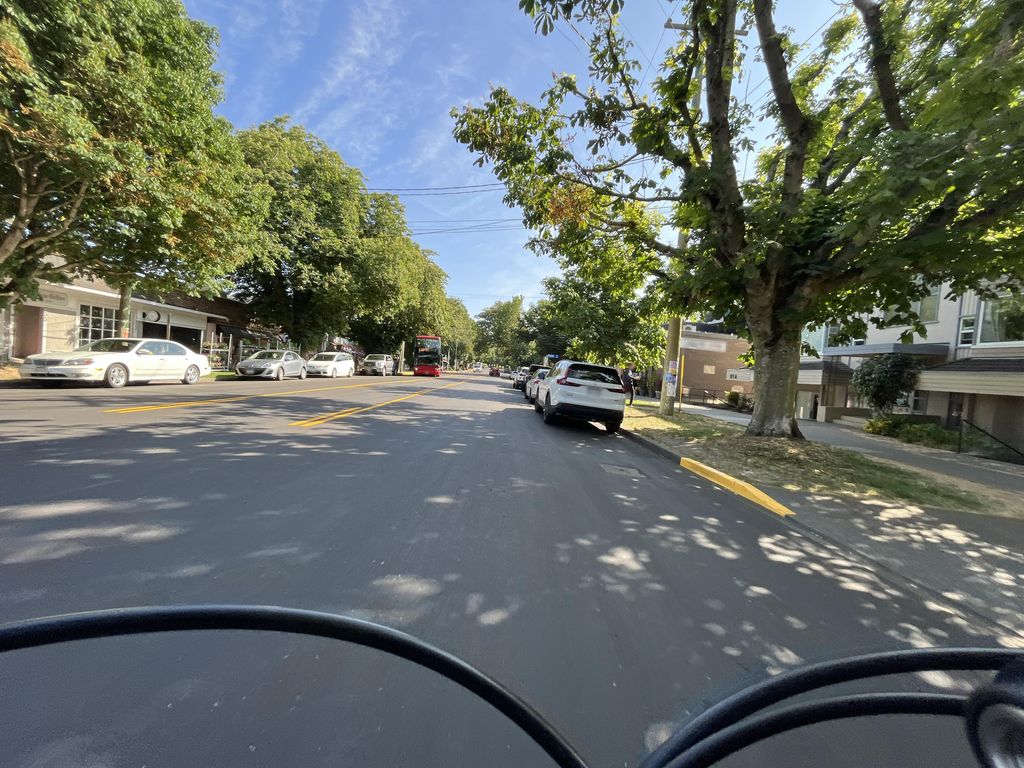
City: victoria